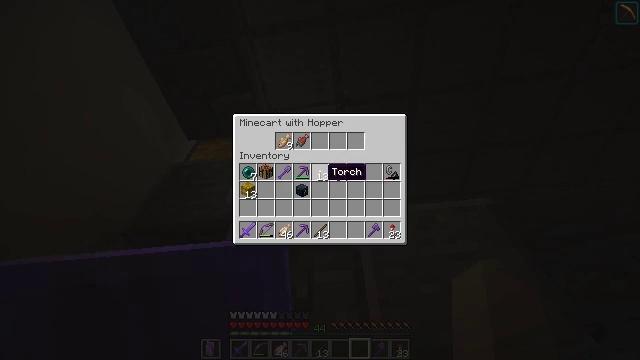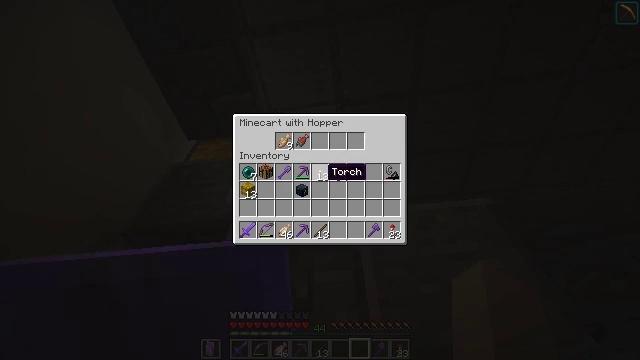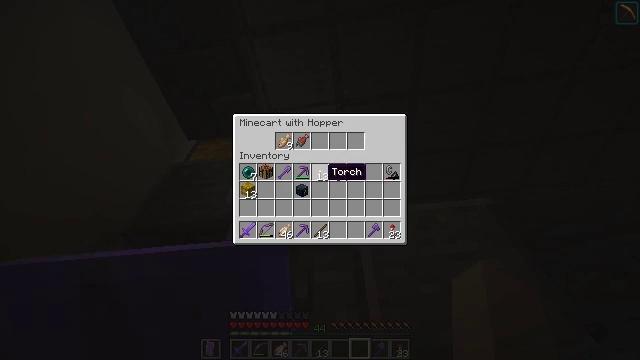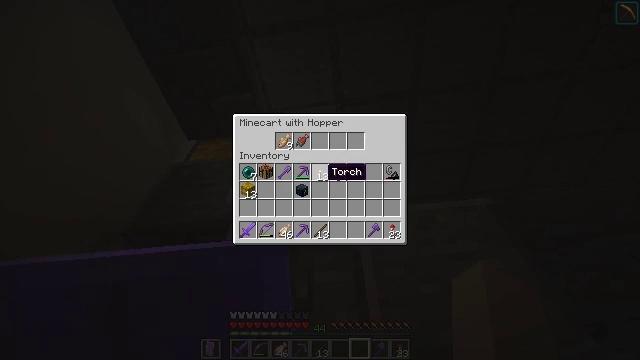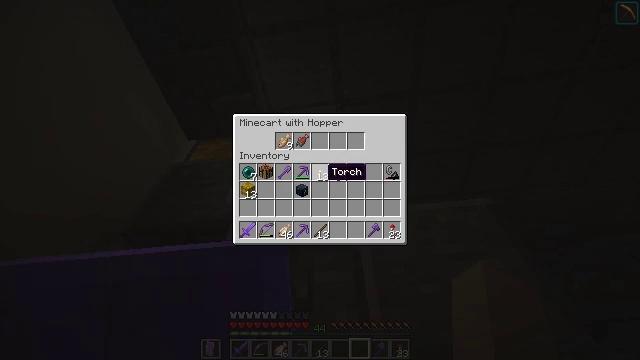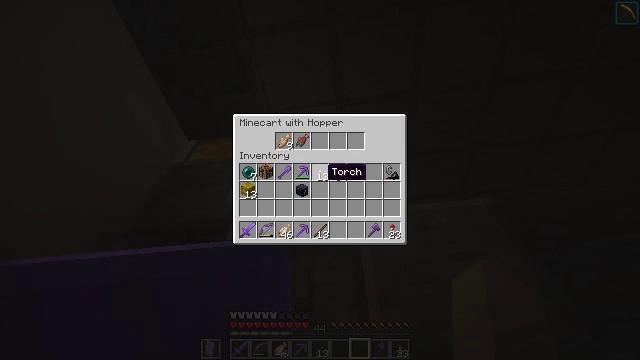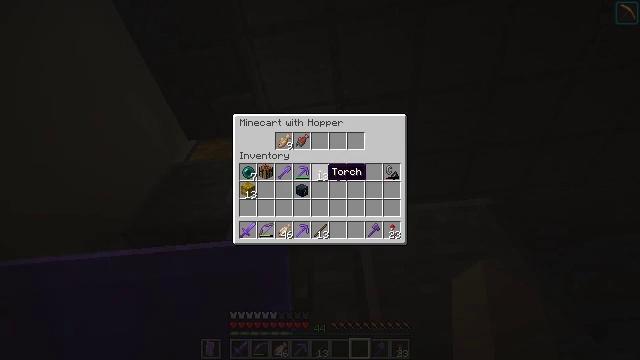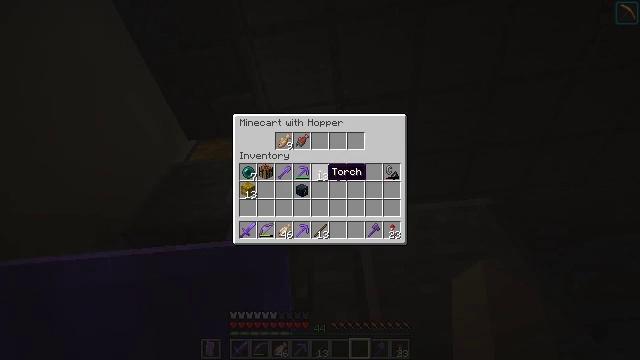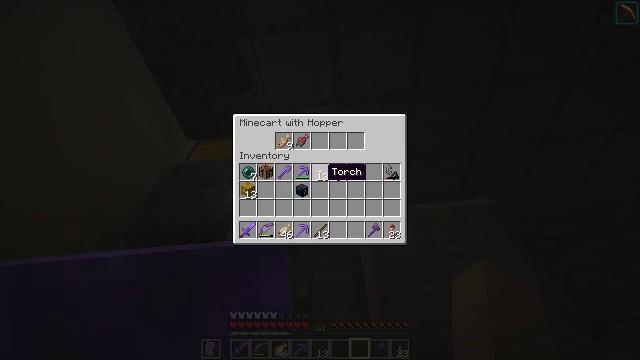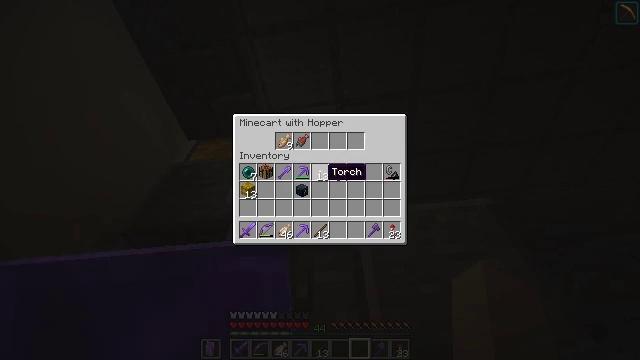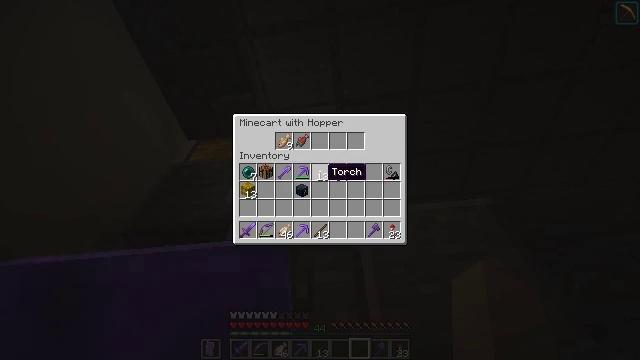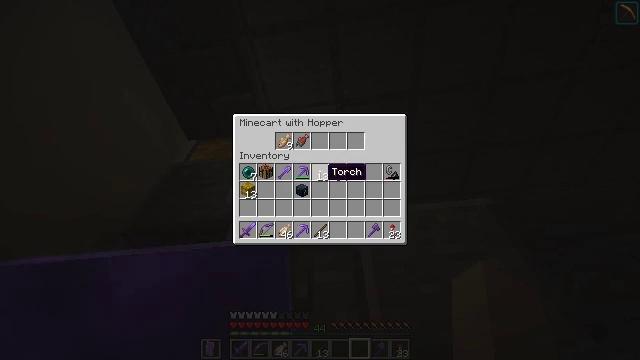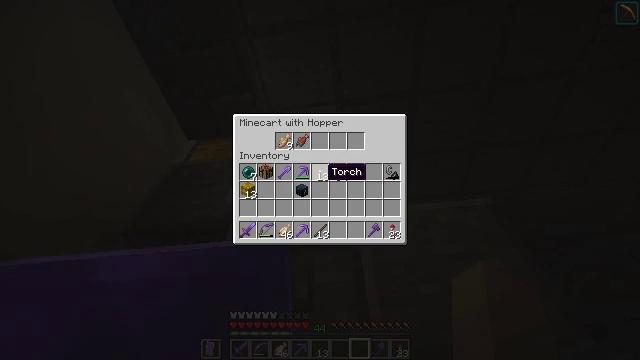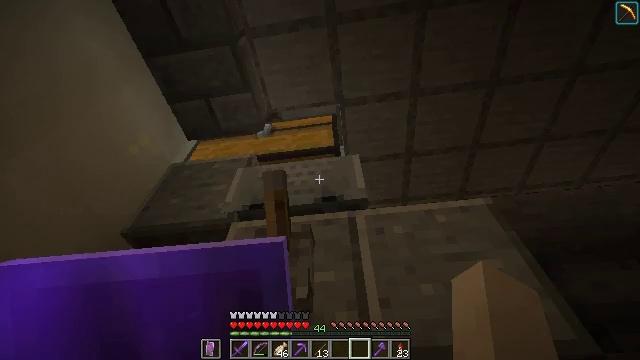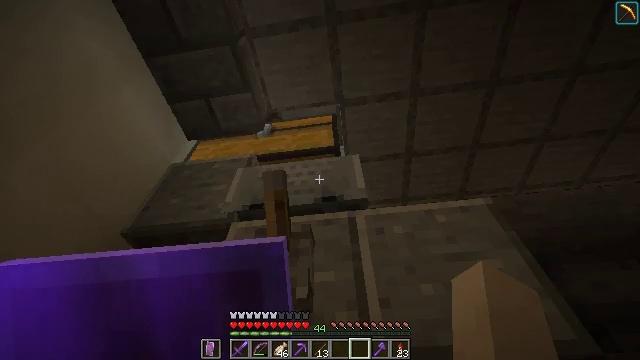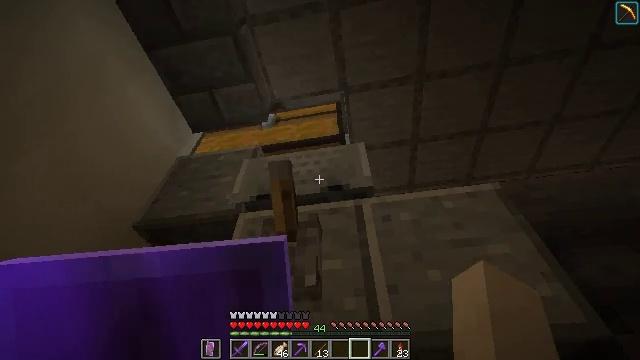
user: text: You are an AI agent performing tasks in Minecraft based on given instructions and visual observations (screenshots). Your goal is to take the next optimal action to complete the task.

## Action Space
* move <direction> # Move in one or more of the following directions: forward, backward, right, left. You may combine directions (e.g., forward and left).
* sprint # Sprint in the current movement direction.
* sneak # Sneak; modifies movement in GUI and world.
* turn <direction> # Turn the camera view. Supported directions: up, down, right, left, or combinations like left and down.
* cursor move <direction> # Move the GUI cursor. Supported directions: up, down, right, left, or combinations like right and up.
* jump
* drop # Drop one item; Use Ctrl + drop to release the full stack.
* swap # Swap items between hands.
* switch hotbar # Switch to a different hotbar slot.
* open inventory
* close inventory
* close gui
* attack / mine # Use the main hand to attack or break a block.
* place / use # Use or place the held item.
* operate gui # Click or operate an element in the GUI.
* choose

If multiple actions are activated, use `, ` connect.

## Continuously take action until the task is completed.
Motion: motion action
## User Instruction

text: craft item soul torch
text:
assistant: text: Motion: no_op
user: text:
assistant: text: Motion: no_op
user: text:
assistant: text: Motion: no_op
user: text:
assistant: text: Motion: no_op
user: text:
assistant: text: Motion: no_op
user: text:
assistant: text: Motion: no_op
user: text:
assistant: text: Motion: no_op
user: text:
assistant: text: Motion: no_op
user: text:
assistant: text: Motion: no_op
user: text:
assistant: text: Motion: no_op
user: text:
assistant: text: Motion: no_op
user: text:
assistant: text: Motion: no_op
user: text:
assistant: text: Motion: no_op
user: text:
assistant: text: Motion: no_op
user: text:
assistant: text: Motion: turn left and down
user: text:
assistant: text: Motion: turn left and down
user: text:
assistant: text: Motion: turn left and down
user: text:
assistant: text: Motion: no_op
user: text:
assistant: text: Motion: no_op
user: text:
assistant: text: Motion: no_op
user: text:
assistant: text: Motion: no_op
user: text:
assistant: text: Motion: no_op
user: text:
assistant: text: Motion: no_op
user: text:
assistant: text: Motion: no_op
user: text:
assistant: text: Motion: no_op
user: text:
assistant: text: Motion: no_op
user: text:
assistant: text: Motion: no_op
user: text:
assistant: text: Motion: use / place
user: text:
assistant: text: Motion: use / place
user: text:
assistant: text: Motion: use / place